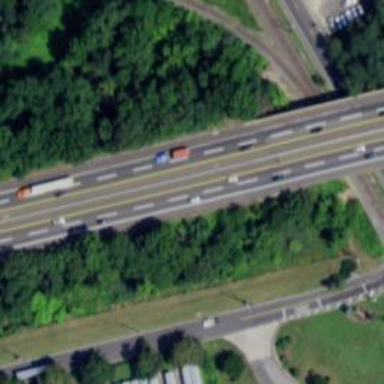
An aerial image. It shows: Urban freeway or expressway.